Brain MRI, t1w sequence, axial 2D slice.
Patient: age 38, sex F, weight 95 kg, height 1.95 m
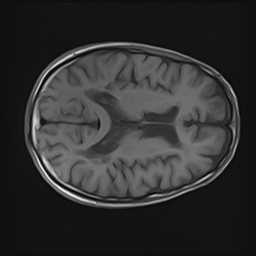